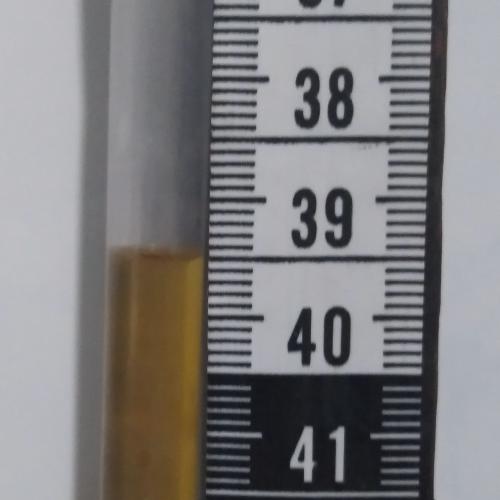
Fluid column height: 39.5 cm